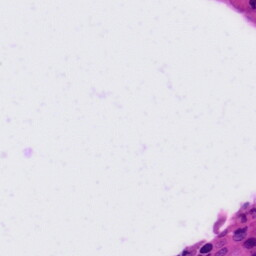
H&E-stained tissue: Tonsil